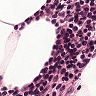
Metastatic tissue present: no